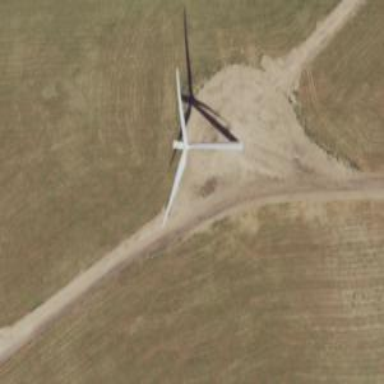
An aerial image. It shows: Wind generator powered by horizontal axis wind turbine.